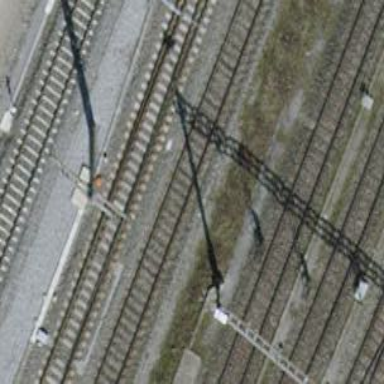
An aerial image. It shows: Railway switch.